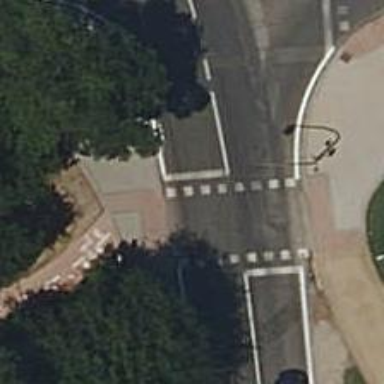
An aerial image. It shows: Marked crossing on the road.